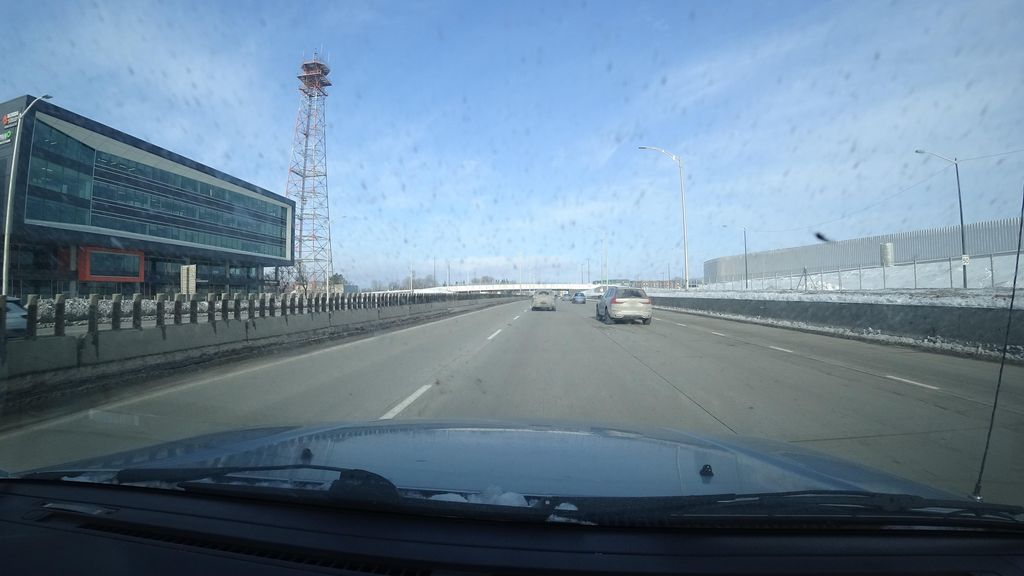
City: quebec_city